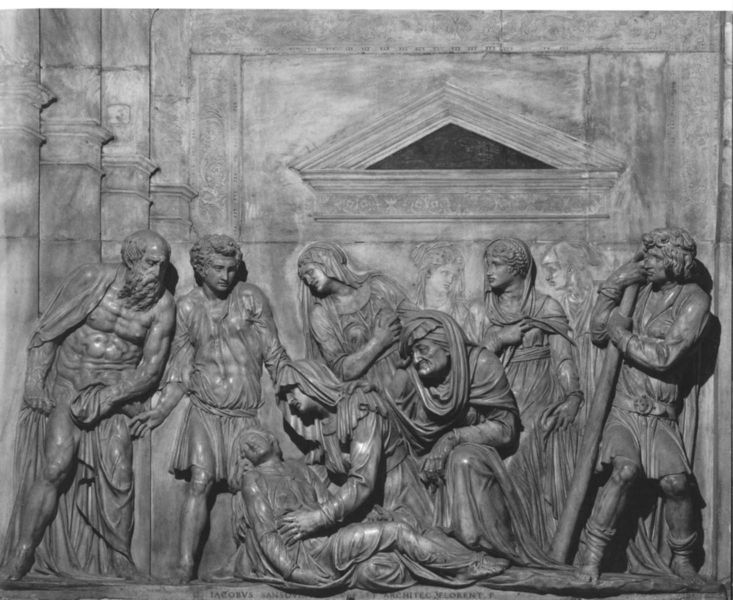
Titel: Erweckung des Mädchens Carilla durch den hl. Antonius
Künstler: Jacopo Sansovino
Standort: Padua, Basilica del Santo (EU - I - Venetien)
Schlagwörter: gruppe, frauen, menschen, frau, marmor, männer, säule, säulen, dach, gebäude, schleier, tuch, bart, wand, architektur, johannes, stein, tod, tot, toter, trauer, gewand, gewänder, personen, locken, renaissance, skulptur, relief, italien, stab, giebel, kopftuch, muskeln, metall, liegend, oberkörper, stola, weinen, römer, grab, jesus, kreuzabnahme, sterben, griechen, muskel, tempel, opfer, maria, beweinung, maria magdalena, tunika, grablegung, tympanon, hochrelief, altertum, fraz, jacobus, wandrelief, geqand, kniende frau